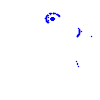
Particle: kaon